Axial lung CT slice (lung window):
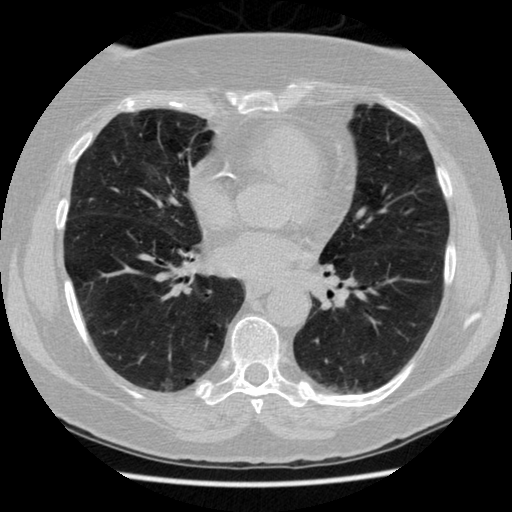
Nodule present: no